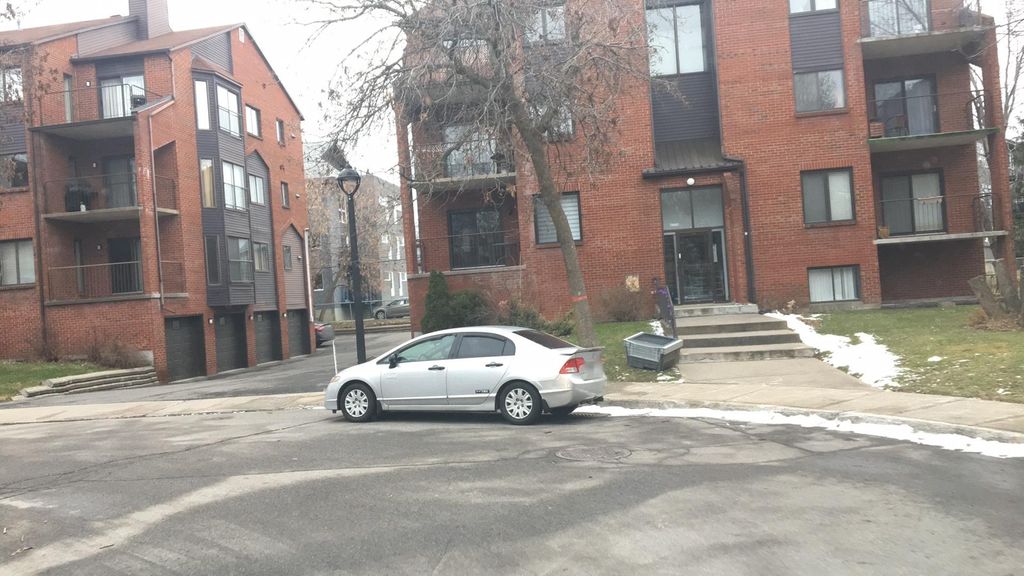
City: montreal